Question: I am trying to put a Combo Box in the End of Section Title Bar , so that I used setTextClient(Control) method of SWT.
I am able to see the component in the section title bar but that is in the extreme end but I don't want any much space between Section title and TitleBar.
UI-

From the figure above, its clear that AND and OR radio buttons are coming in the end and there is a space between Filter Title and Title Bar.
Following is the code snippet I used to achieve the same-
'''
Composite toolbar = toolkit.createComposite(section, SWT.WRAP);
RowLayout rlayout = new RowLayout(SWT.HORIZONTAL);
toolbar.setCursor(Display.getDefault().getSystemCursor(SWT.CURSOR_HAND));
rlayout.marginLeft = 0;
rlayout.marginRight = 0;
rlayout.spacing = 0;
rlayout.marginTop = 0;
rlayout.marginBottom = 0;
toolbar.setLayout(rlayout);
Button A = new Button(toolbar, SWT.RADIO);
A.setText("AND");
Button r = new Button(toolbar, SWT.RADIO);
r.setText("OR");
section.setTextClient(toolbar);
section.setText(type.name());
section.setClient(client);
section.setExpanded(true);
'''
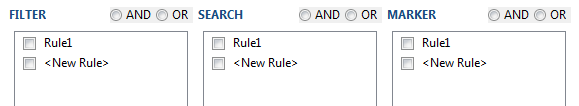
Answer: FOund the solution,
It was actually with the Section Declaration.
'''
Section section = toolkit.createSection(compositeRightDownContent,
Section.LEFT_TEXT_CLIENT_ALIGNMENT | Section.COMPACT);
'''
and it worked